Question: Look at the sketch layout.

I need to have 5 buttons located in the middle of the screen and arranged like this. What kind of container element should I use - 'TableLayout' or 'RelativeLayout' or some 3rd layout?
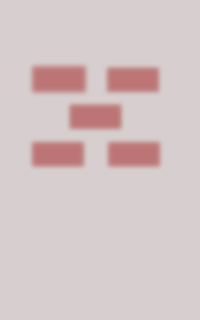
Answer: In this situation i would use something like this
'''
<LinearLayout android:orientation="vertical" ....>
<RelativeLayout ... >
// place the buttons in the desired padding
</RelativeLayout>
<RelativeLayout ... >
<Button ... android:layout_centerHorizontal="true" ... />
</RelativeLayout>
<RelativeLayout ... >
// place the buttons in the desired padding
</RelativeLayout>
</LinearLayout>
'''